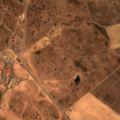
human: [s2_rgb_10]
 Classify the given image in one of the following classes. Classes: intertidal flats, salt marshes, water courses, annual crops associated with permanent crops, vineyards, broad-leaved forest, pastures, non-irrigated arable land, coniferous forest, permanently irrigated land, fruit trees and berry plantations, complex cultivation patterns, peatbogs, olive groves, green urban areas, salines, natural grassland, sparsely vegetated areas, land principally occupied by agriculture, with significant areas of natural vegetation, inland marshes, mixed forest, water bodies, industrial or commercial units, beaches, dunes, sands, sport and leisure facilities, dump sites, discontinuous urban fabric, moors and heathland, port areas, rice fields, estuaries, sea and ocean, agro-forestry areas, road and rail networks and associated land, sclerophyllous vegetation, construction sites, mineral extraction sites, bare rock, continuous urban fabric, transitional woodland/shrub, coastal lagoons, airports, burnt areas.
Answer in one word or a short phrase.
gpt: non-irrigated arable land, agro-forestry areas, transitional woodland/shrub